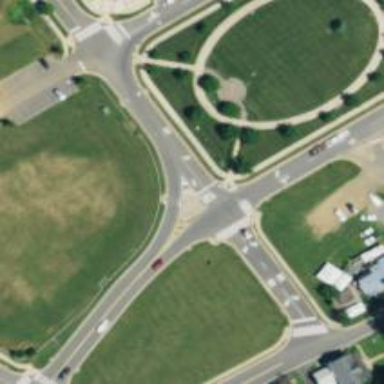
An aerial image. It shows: Marked road crossing.